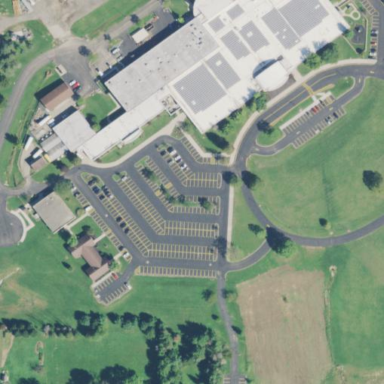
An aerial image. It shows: School.